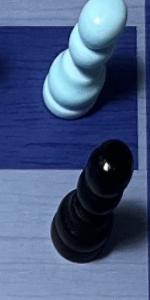
Label: Pawn_Black